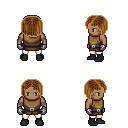
a pixel art fantasy rpg character, male body template, human, dark skin, leather chest armor, white pants, brown pageboy hairstyle, metal gloves, black shoes, four views (front, back, left, right), 2x2 character sprite sheet, small pixel art, hard edges, no anti-aliasing